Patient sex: F
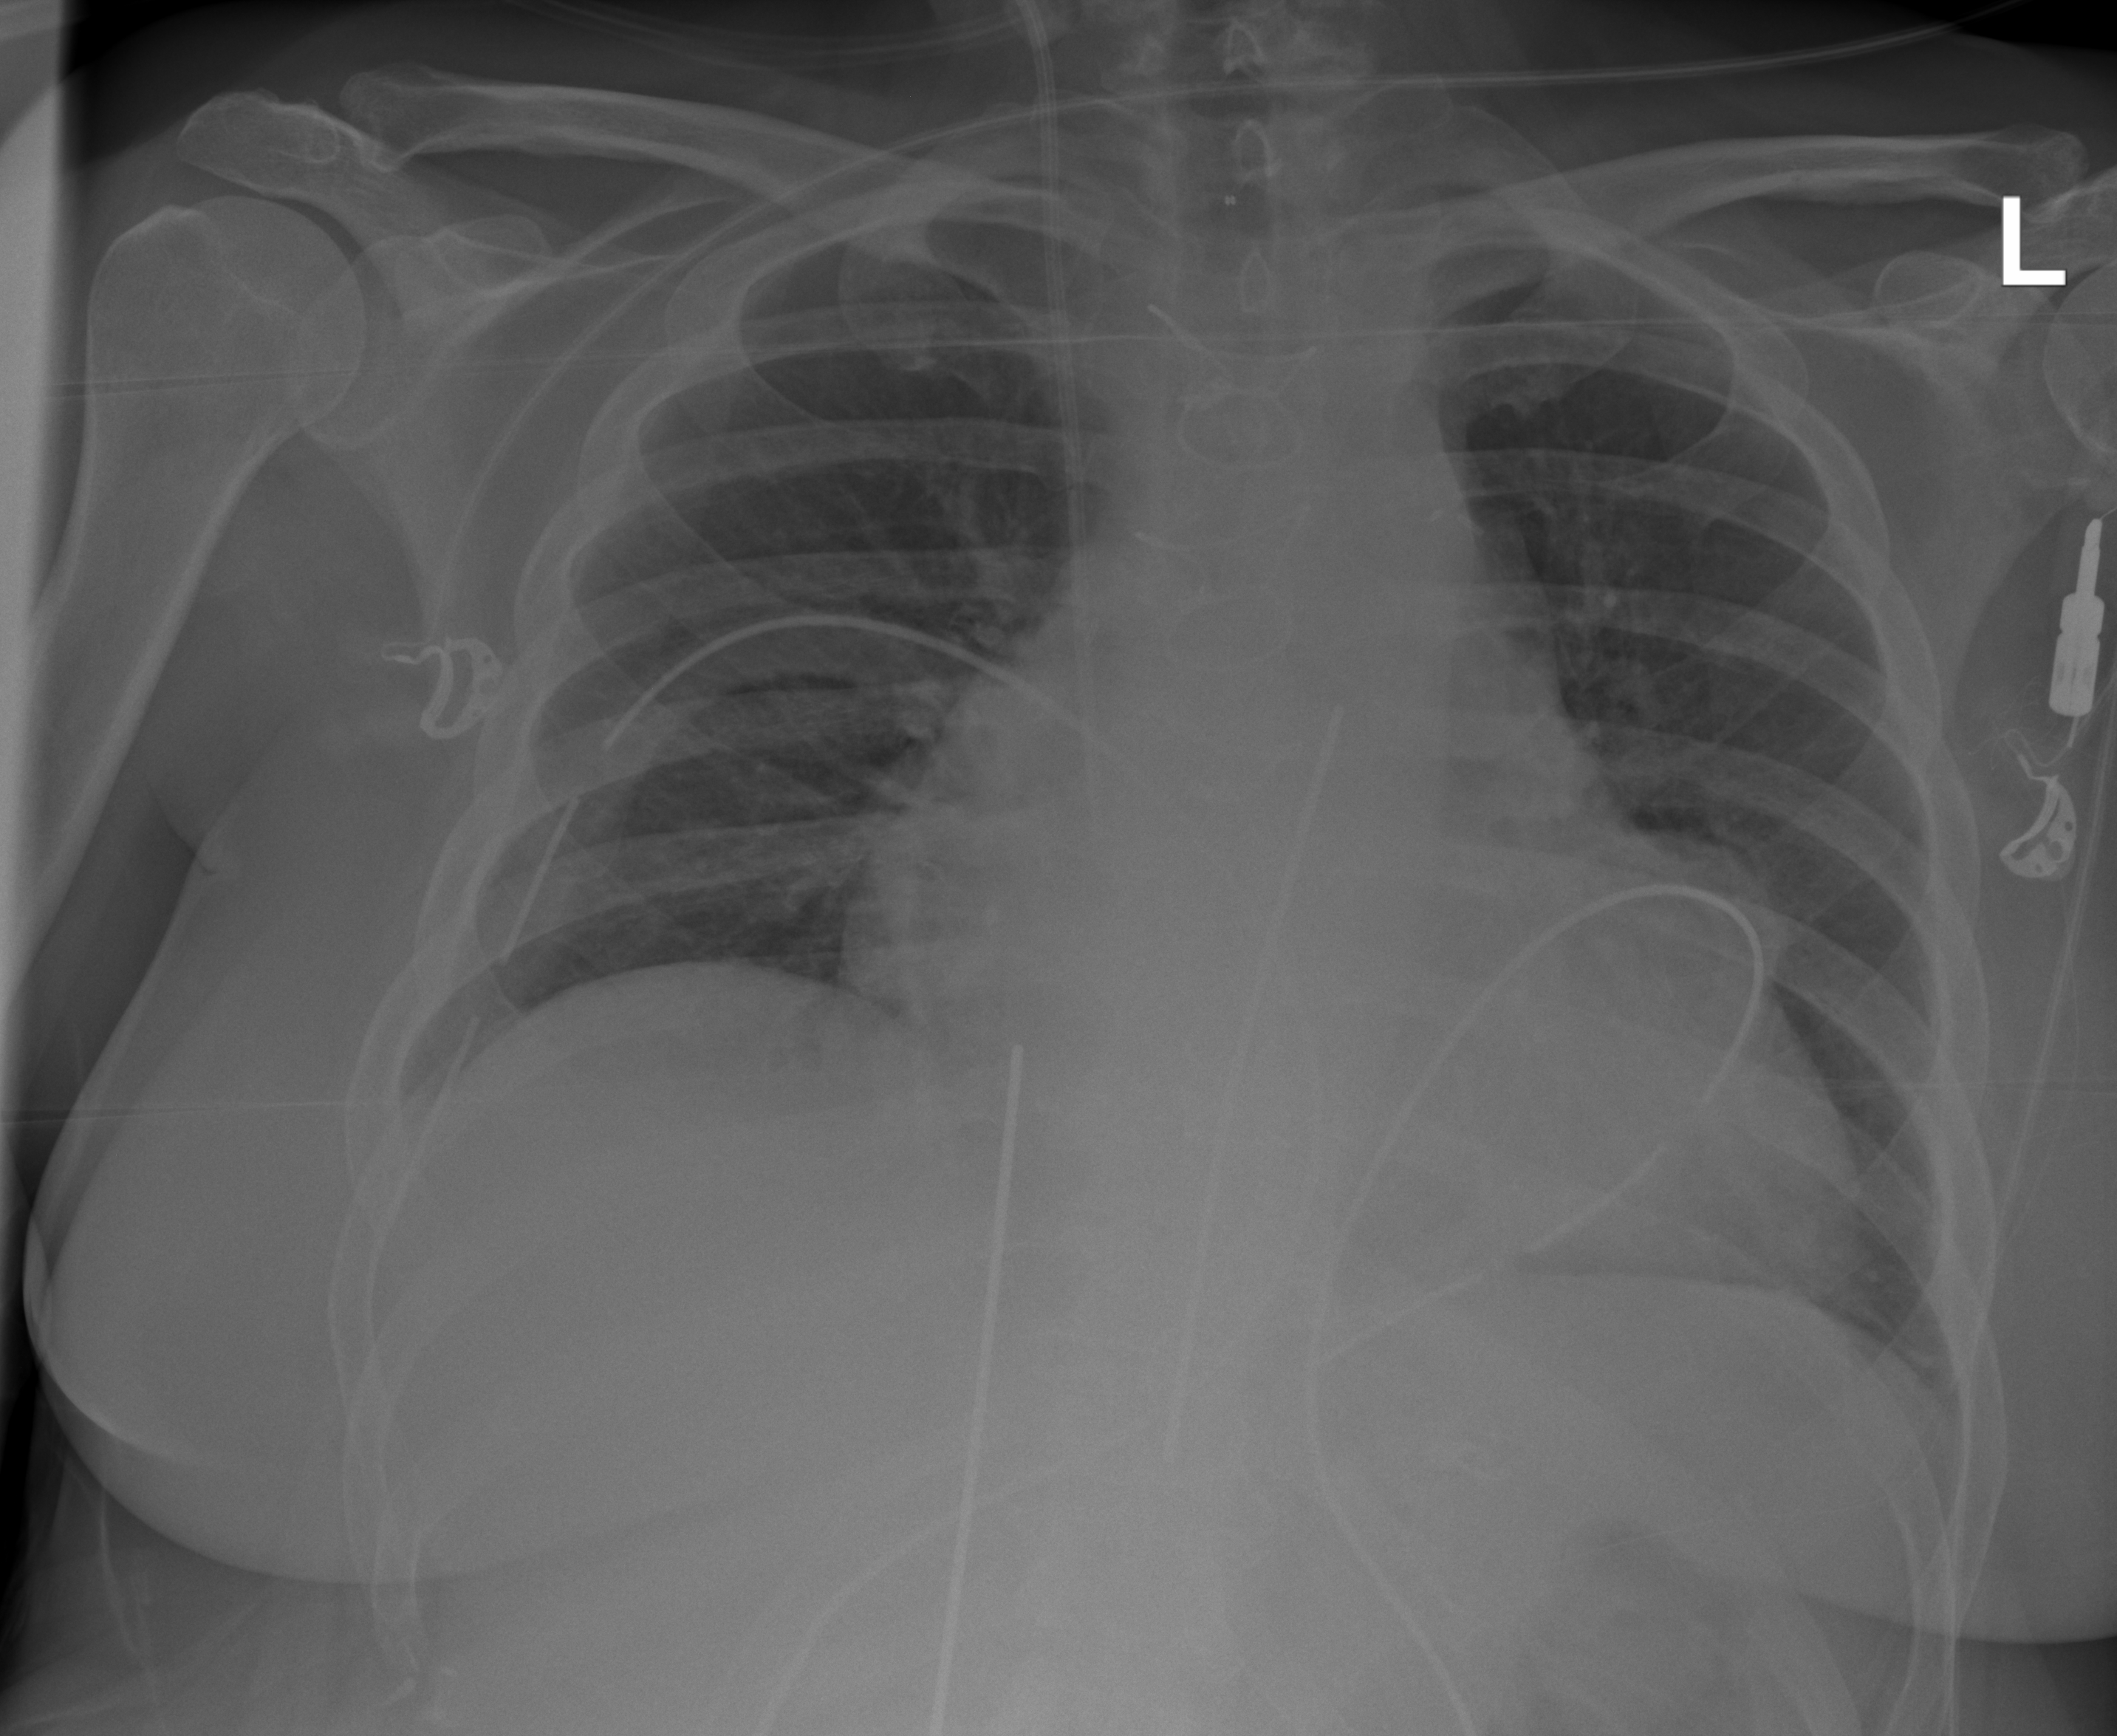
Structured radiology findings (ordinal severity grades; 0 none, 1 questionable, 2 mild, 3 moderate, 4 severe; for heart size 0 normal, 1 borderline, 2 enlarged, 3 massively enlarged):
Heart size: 2
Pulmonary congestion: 2
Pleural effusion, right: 0
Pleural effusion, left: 0
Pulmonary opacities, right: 0
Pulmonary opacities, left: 0
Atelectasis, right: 0
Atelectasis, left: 0